Field crop: maize
Growth stage: 1
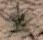
Species: salsola